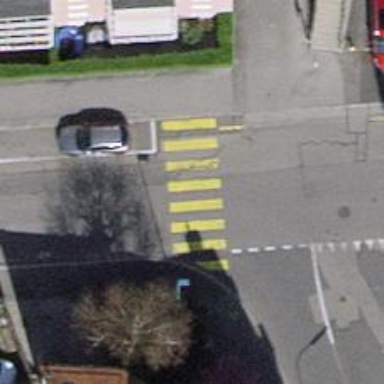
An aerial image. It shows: Marked zebra crossing on the road.